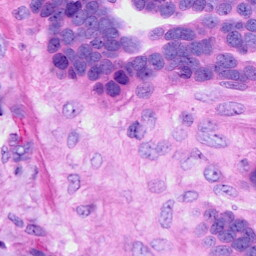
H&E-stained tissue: Ovarian